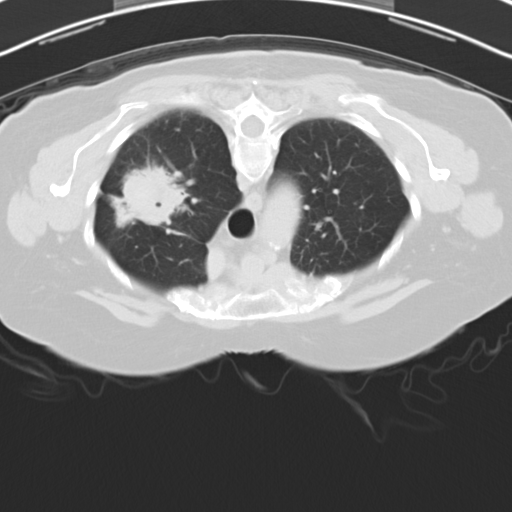
Survival: Long